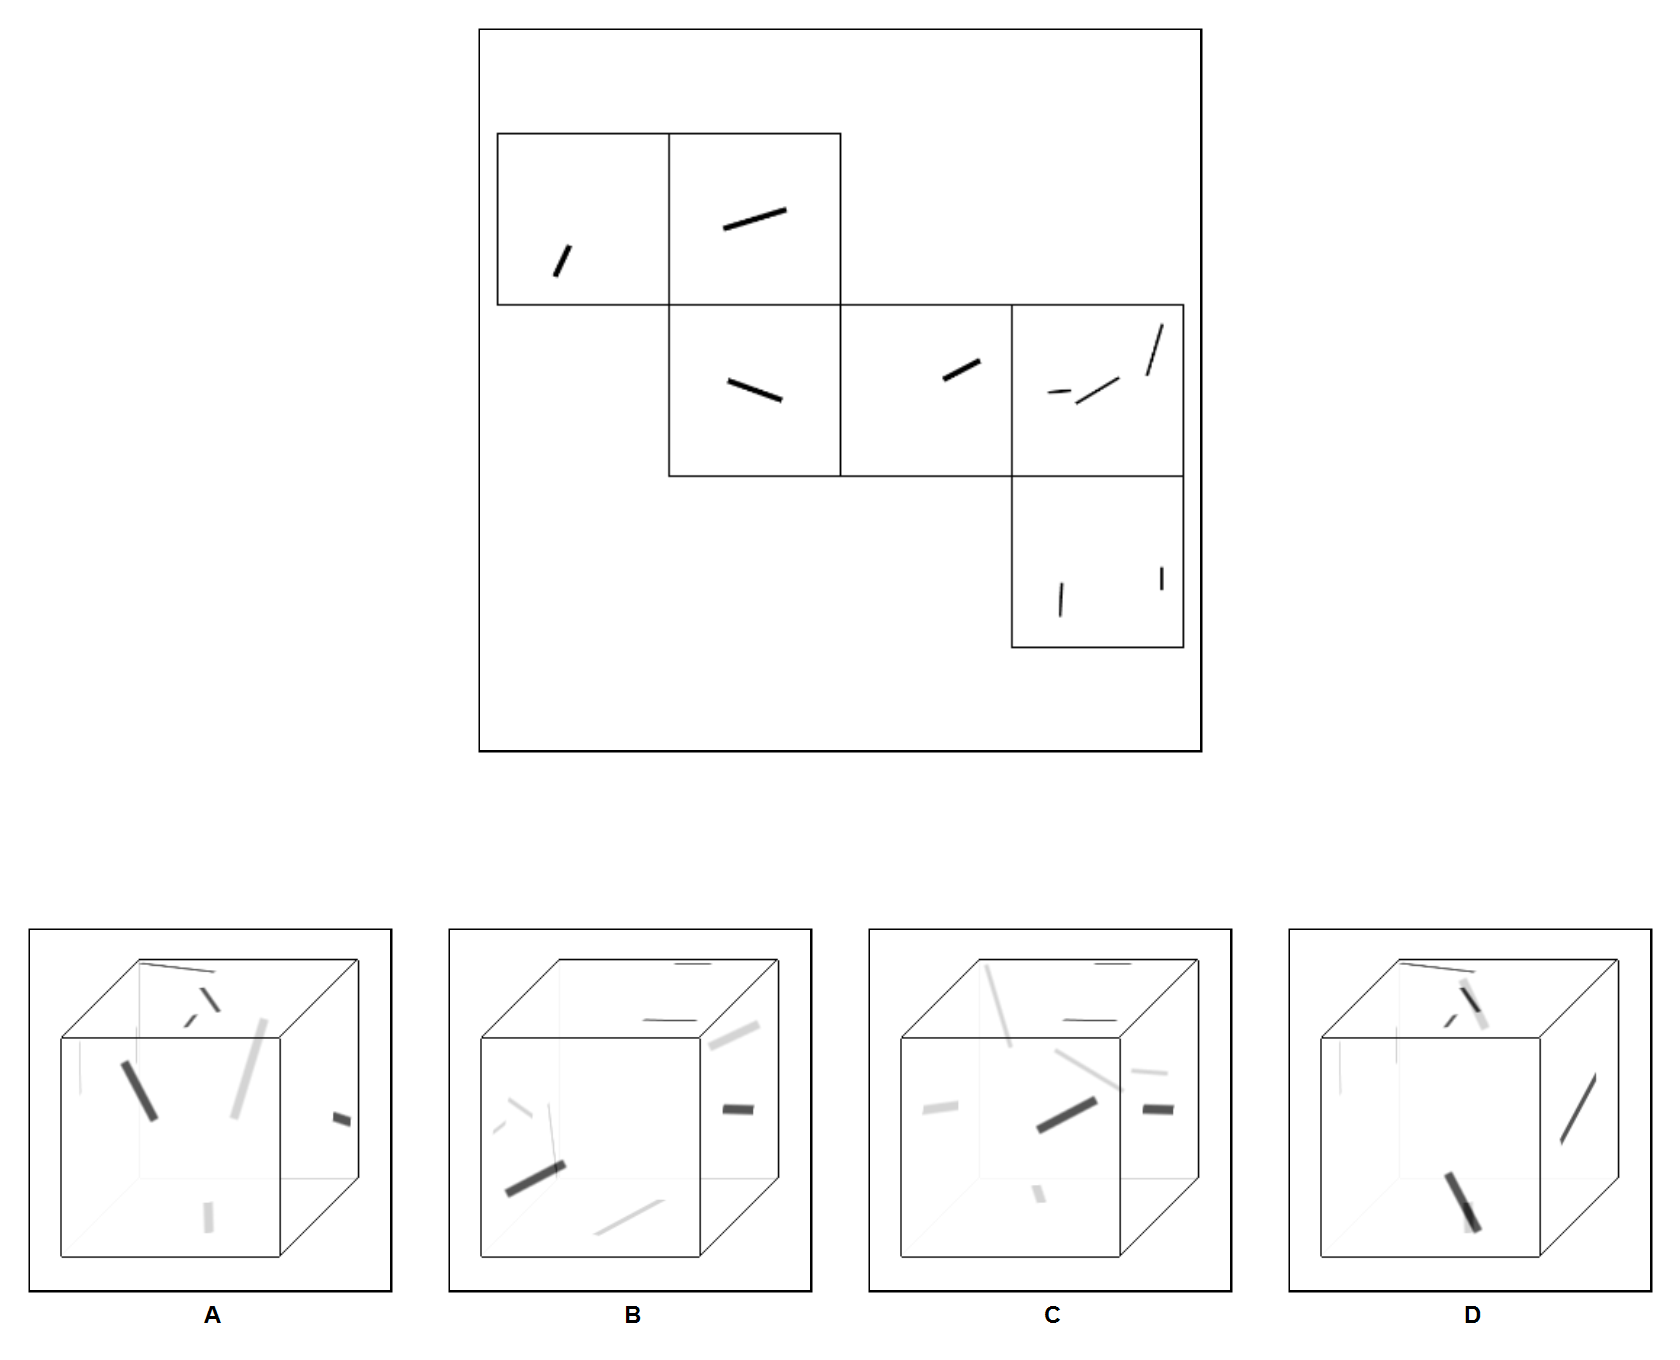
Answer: B